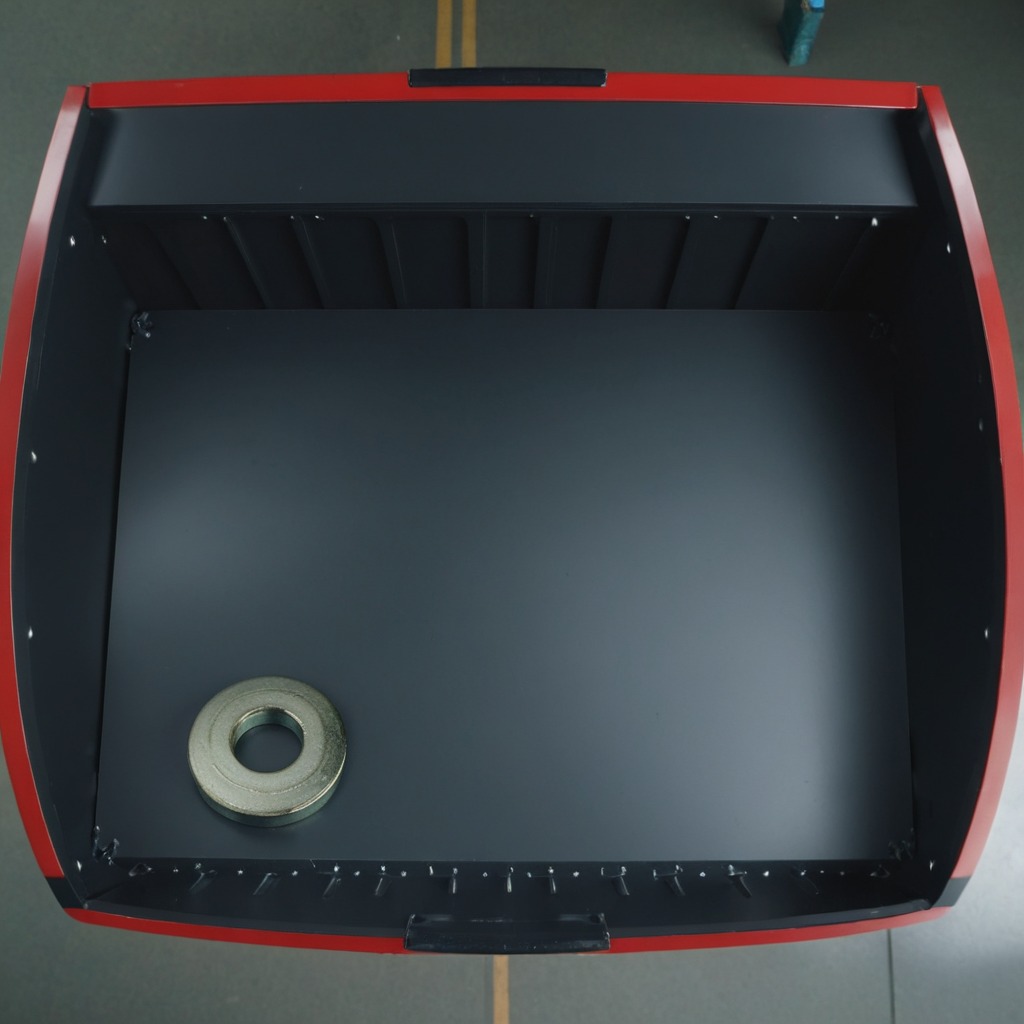
A flat metal washer lies on a toolbox surface in an airplane hangar workshop.